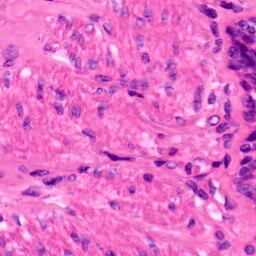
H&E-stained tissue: Lung